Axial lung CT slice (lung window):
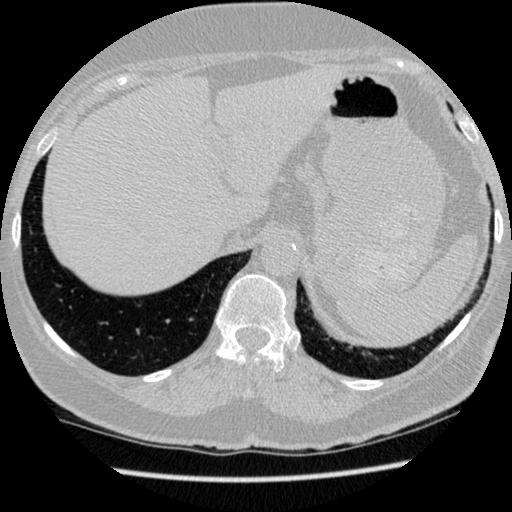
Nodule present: no